Aerial crown-view tile of a tropical tree (Barro Colorado Island, Panama), acquired 20240813:
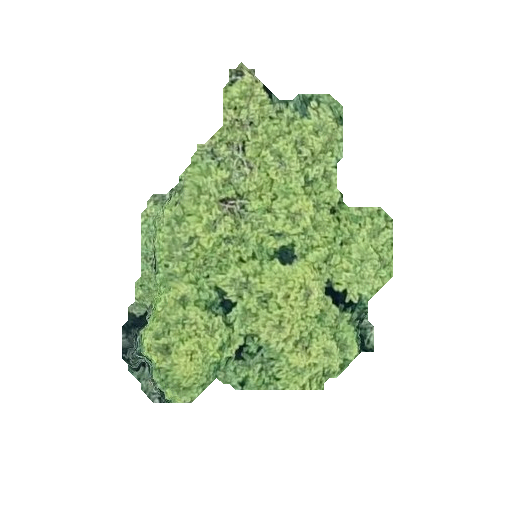
Species: Quararibea stenophylla
GBIF accepted scientific name: Quararibea stenophylla
Crown area: 91.399 m²